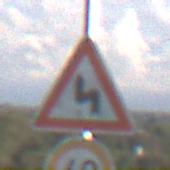
Verkehrszeichen: DoppelkurveZunaechstLinks
Zusatzzeichen unten: Geschwindigkeit40
Umgebung: Outdoor, Nature
Tageszeit: MorningAfternoon
Wetter: PartlyCloudy
Licht: Natural
Jahreszeit: NotSpecified
Kontrast: HighContrast